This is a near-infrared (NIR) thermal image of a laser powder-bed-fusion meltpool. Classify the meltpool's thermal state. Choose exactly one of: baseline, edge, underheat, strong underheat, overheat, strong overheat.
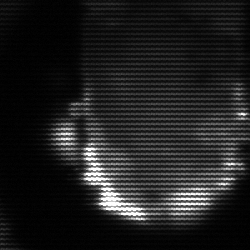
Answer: baseline